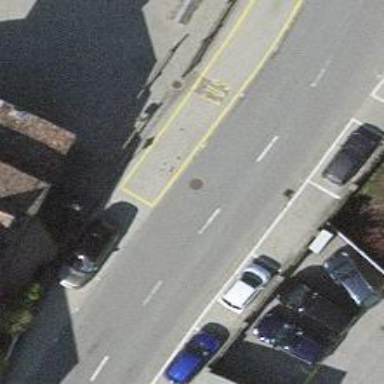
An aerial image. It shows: Bus stop with platform for public transport.